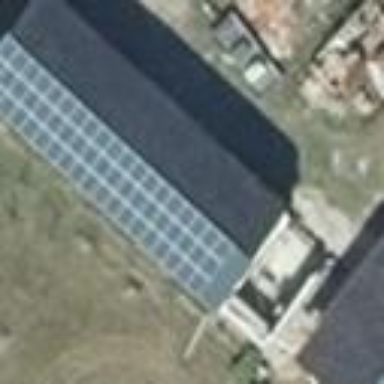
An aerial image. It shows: Building with gabled roof oriented along its length.